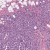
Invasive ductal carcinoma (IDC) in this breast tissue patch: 1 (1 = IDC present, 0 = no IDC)